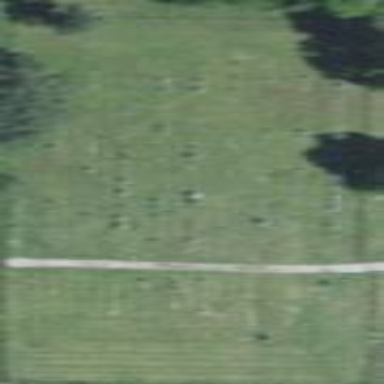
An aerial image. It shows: Cemetery.